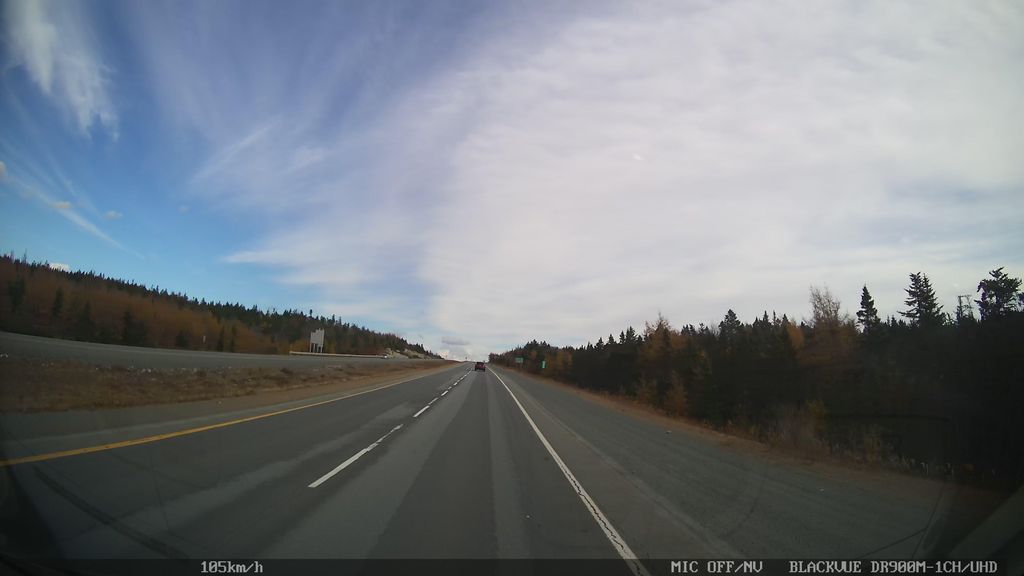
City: halifax